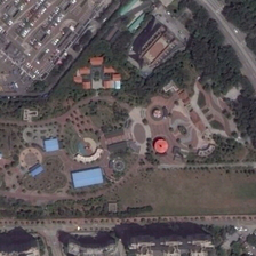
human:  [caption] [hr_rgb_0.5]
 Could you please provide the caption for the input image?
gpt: There are many green trees near the park.

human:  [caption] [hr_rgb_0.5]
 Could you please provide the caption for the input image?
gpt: There are many green trees in the park near the parking lot.

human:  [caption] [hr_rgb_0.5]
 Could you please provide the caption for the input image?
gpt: There are many green trees near the parking lot in the park.

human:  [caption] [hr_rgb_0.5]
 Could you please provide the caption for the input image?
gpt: There are many green trees near the park.

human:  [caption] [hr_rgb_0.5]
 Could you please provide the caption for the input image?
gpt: There are many green trees near the park.